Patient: sex F, age 72
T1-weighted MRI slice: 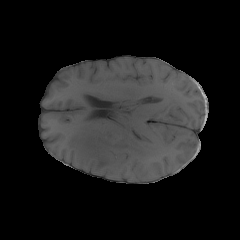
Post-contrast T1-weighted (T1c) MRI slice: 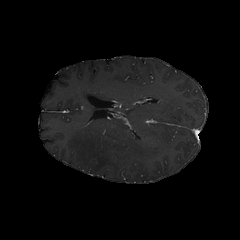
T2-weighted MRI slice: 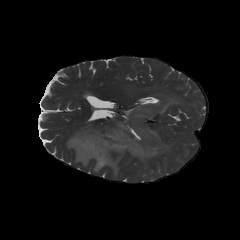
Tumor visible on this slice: yes
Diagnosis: Glioblastoma, IDH-wildtype
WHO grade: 4